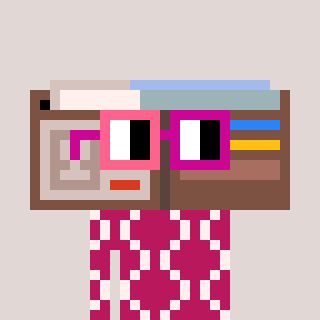
a pixel art character with square pink and red glasses, a wallet-shaped head and a darkpink-colored body on a warm background